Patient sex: M
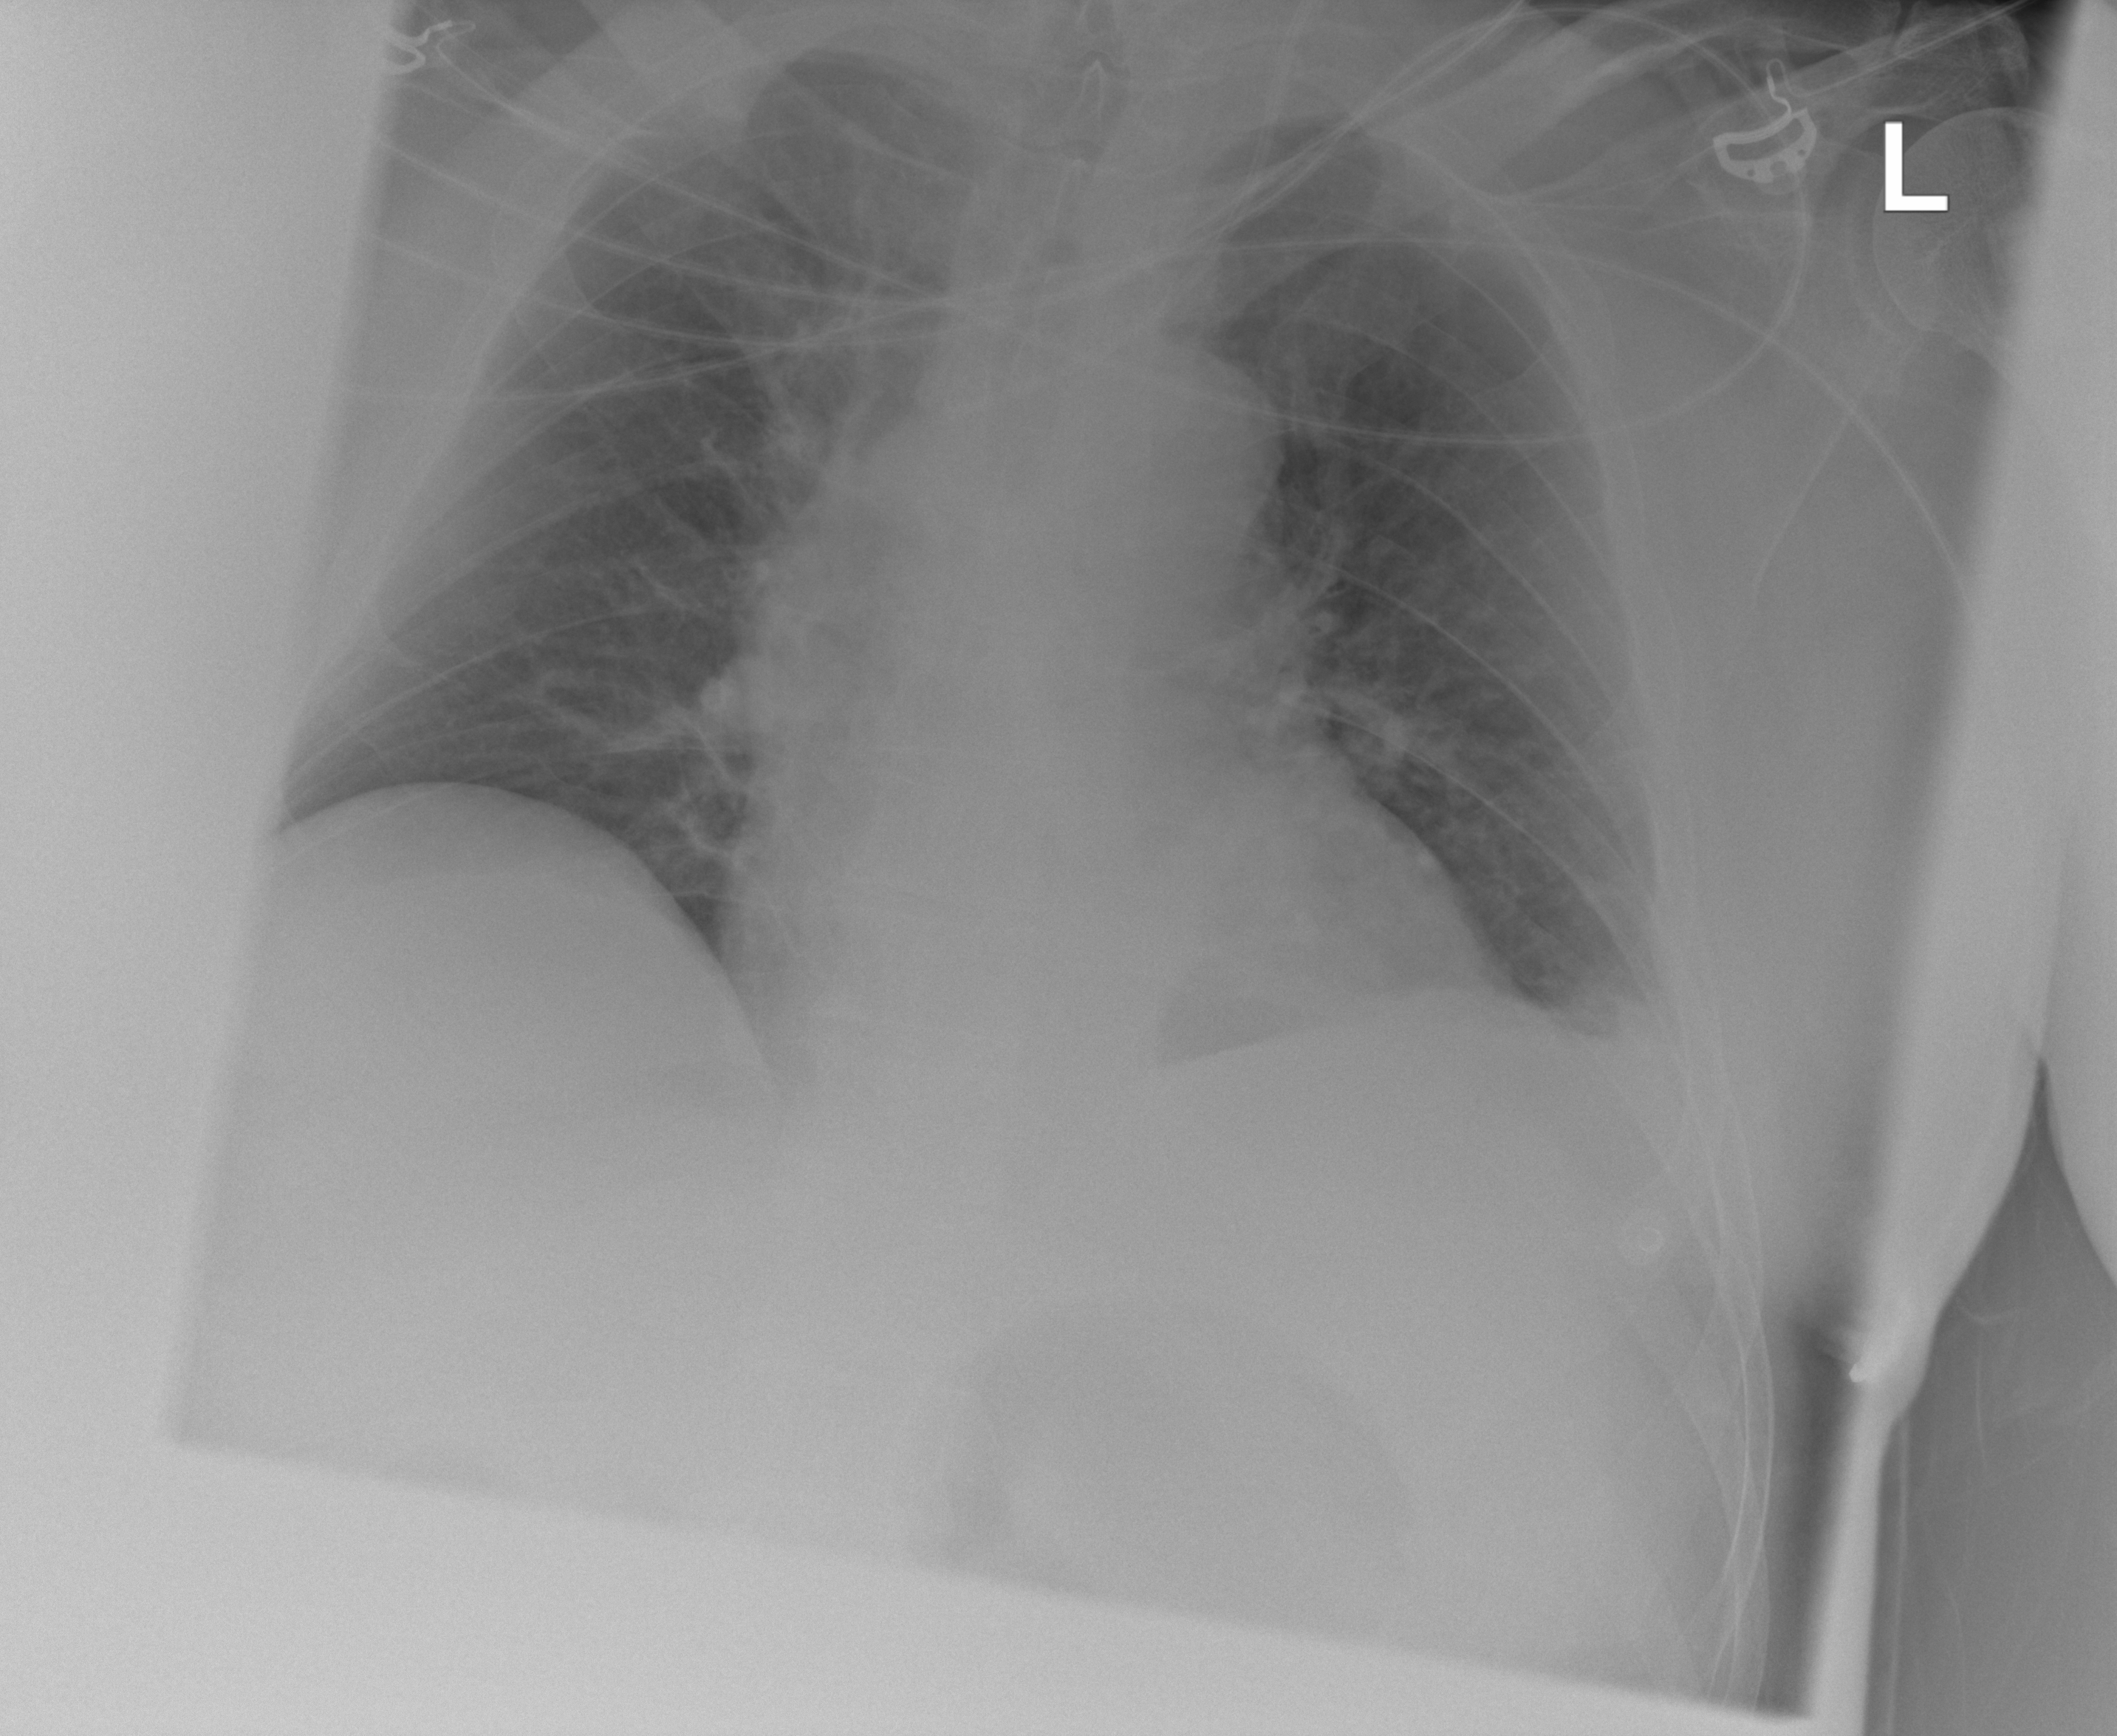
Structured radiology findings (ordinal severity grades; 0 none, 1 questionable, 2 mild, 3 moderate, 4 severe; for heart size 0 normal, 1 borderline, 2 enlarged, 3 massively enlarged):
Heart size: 2
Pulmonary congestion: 1
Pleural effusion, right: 0
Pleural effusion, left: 2
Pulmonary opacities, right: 0
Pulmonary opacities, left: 2
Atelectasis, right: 2
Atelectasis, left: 2